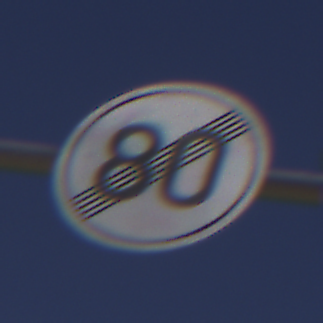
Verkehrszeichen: EndeGeschwindigkeit80
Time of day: Midday
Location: Outdoor (Nature)
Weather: Clear
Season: NotSpecified
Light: Natural